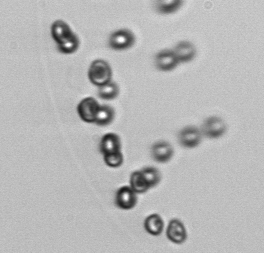
Label: Phaeocystis